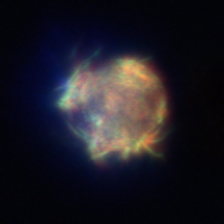
Taxon: Ciliates
Group: Other